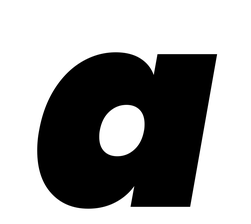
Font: Poppins-BlackItalic